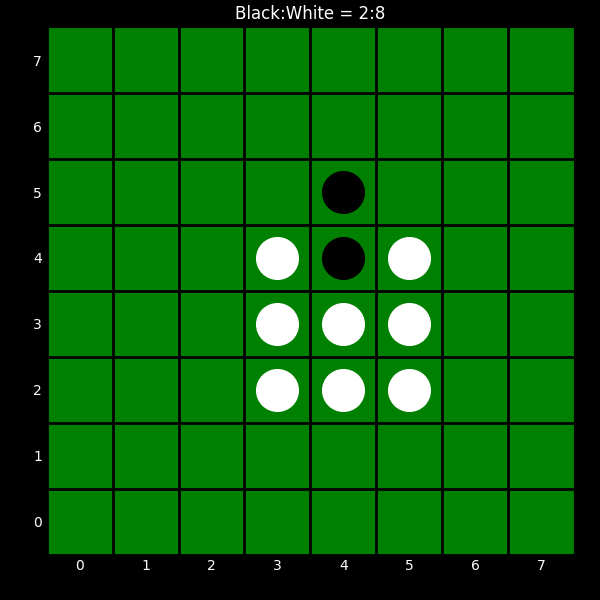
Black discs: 2
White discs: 8